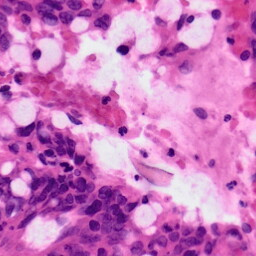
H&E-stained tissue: Colon